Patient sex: M
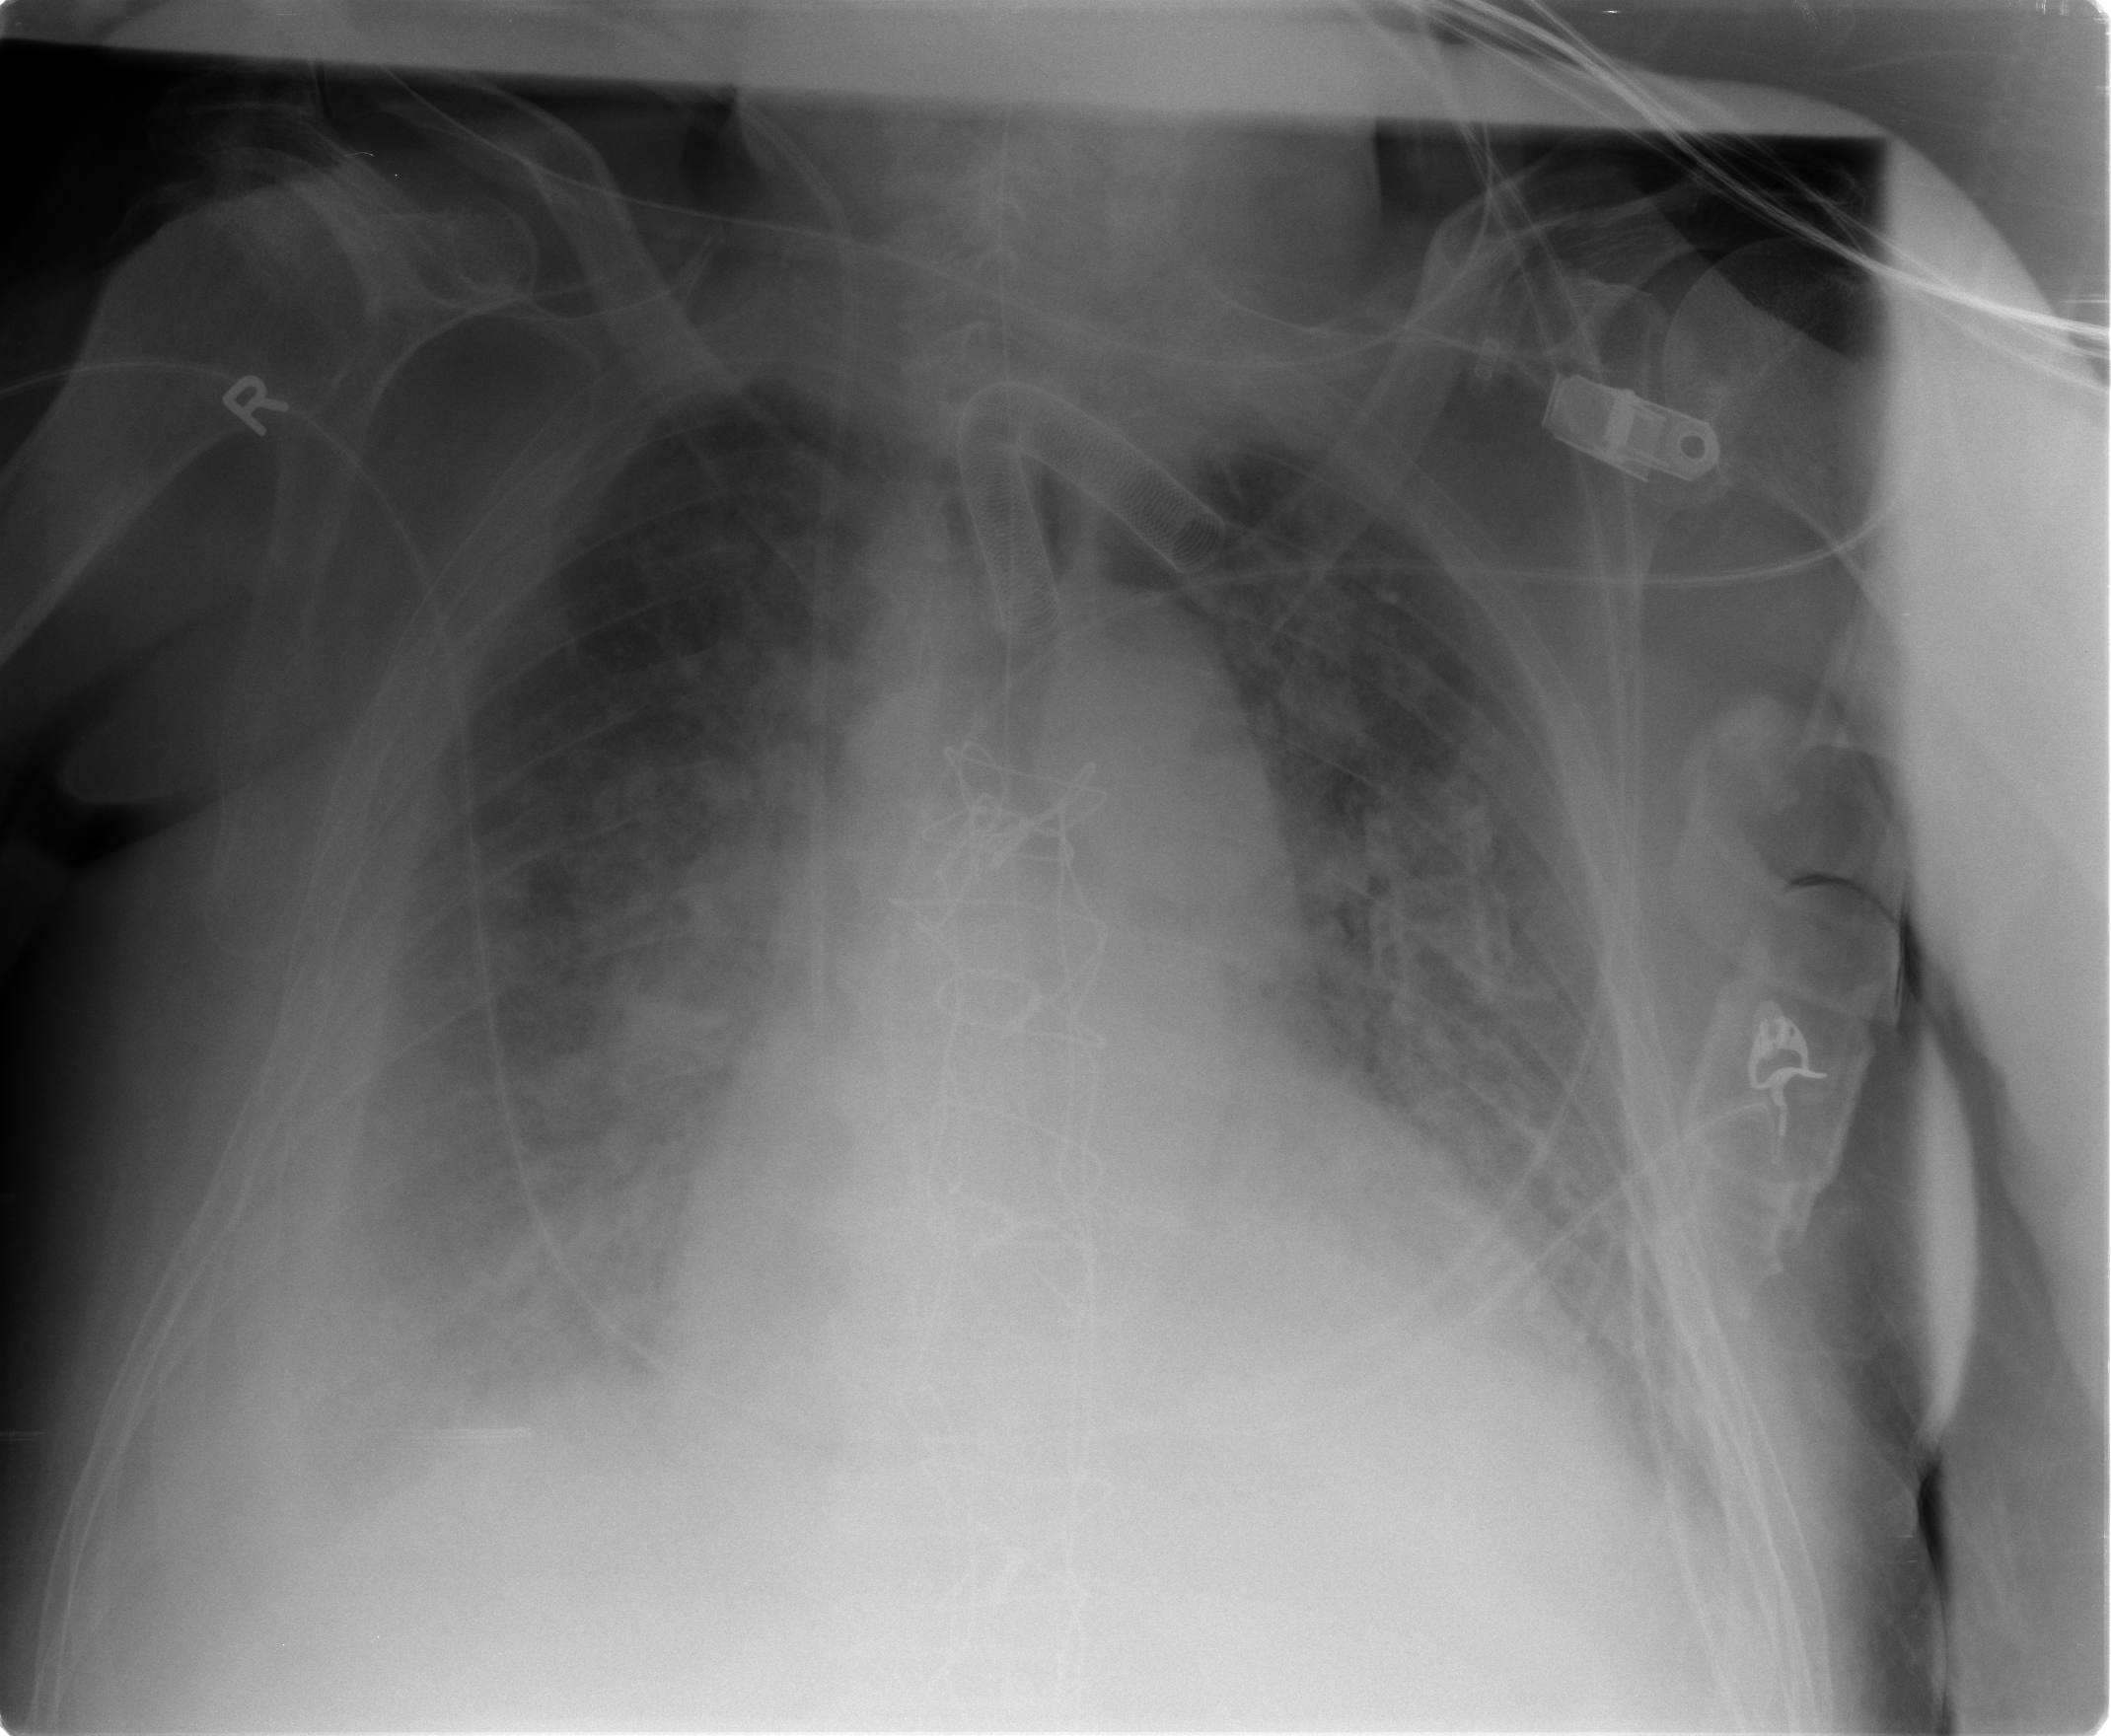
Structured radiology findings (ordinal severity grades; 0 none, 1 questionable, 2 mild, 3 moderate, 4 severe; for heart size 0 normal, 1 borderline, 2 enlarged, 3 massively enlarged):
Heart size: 3
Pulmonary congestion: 3
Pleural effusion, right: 3
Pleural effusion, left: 1
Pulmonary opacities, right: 3
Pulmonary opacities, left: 3
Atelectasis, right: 3
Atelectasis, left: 1